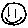
Label: smiley face